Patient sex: M
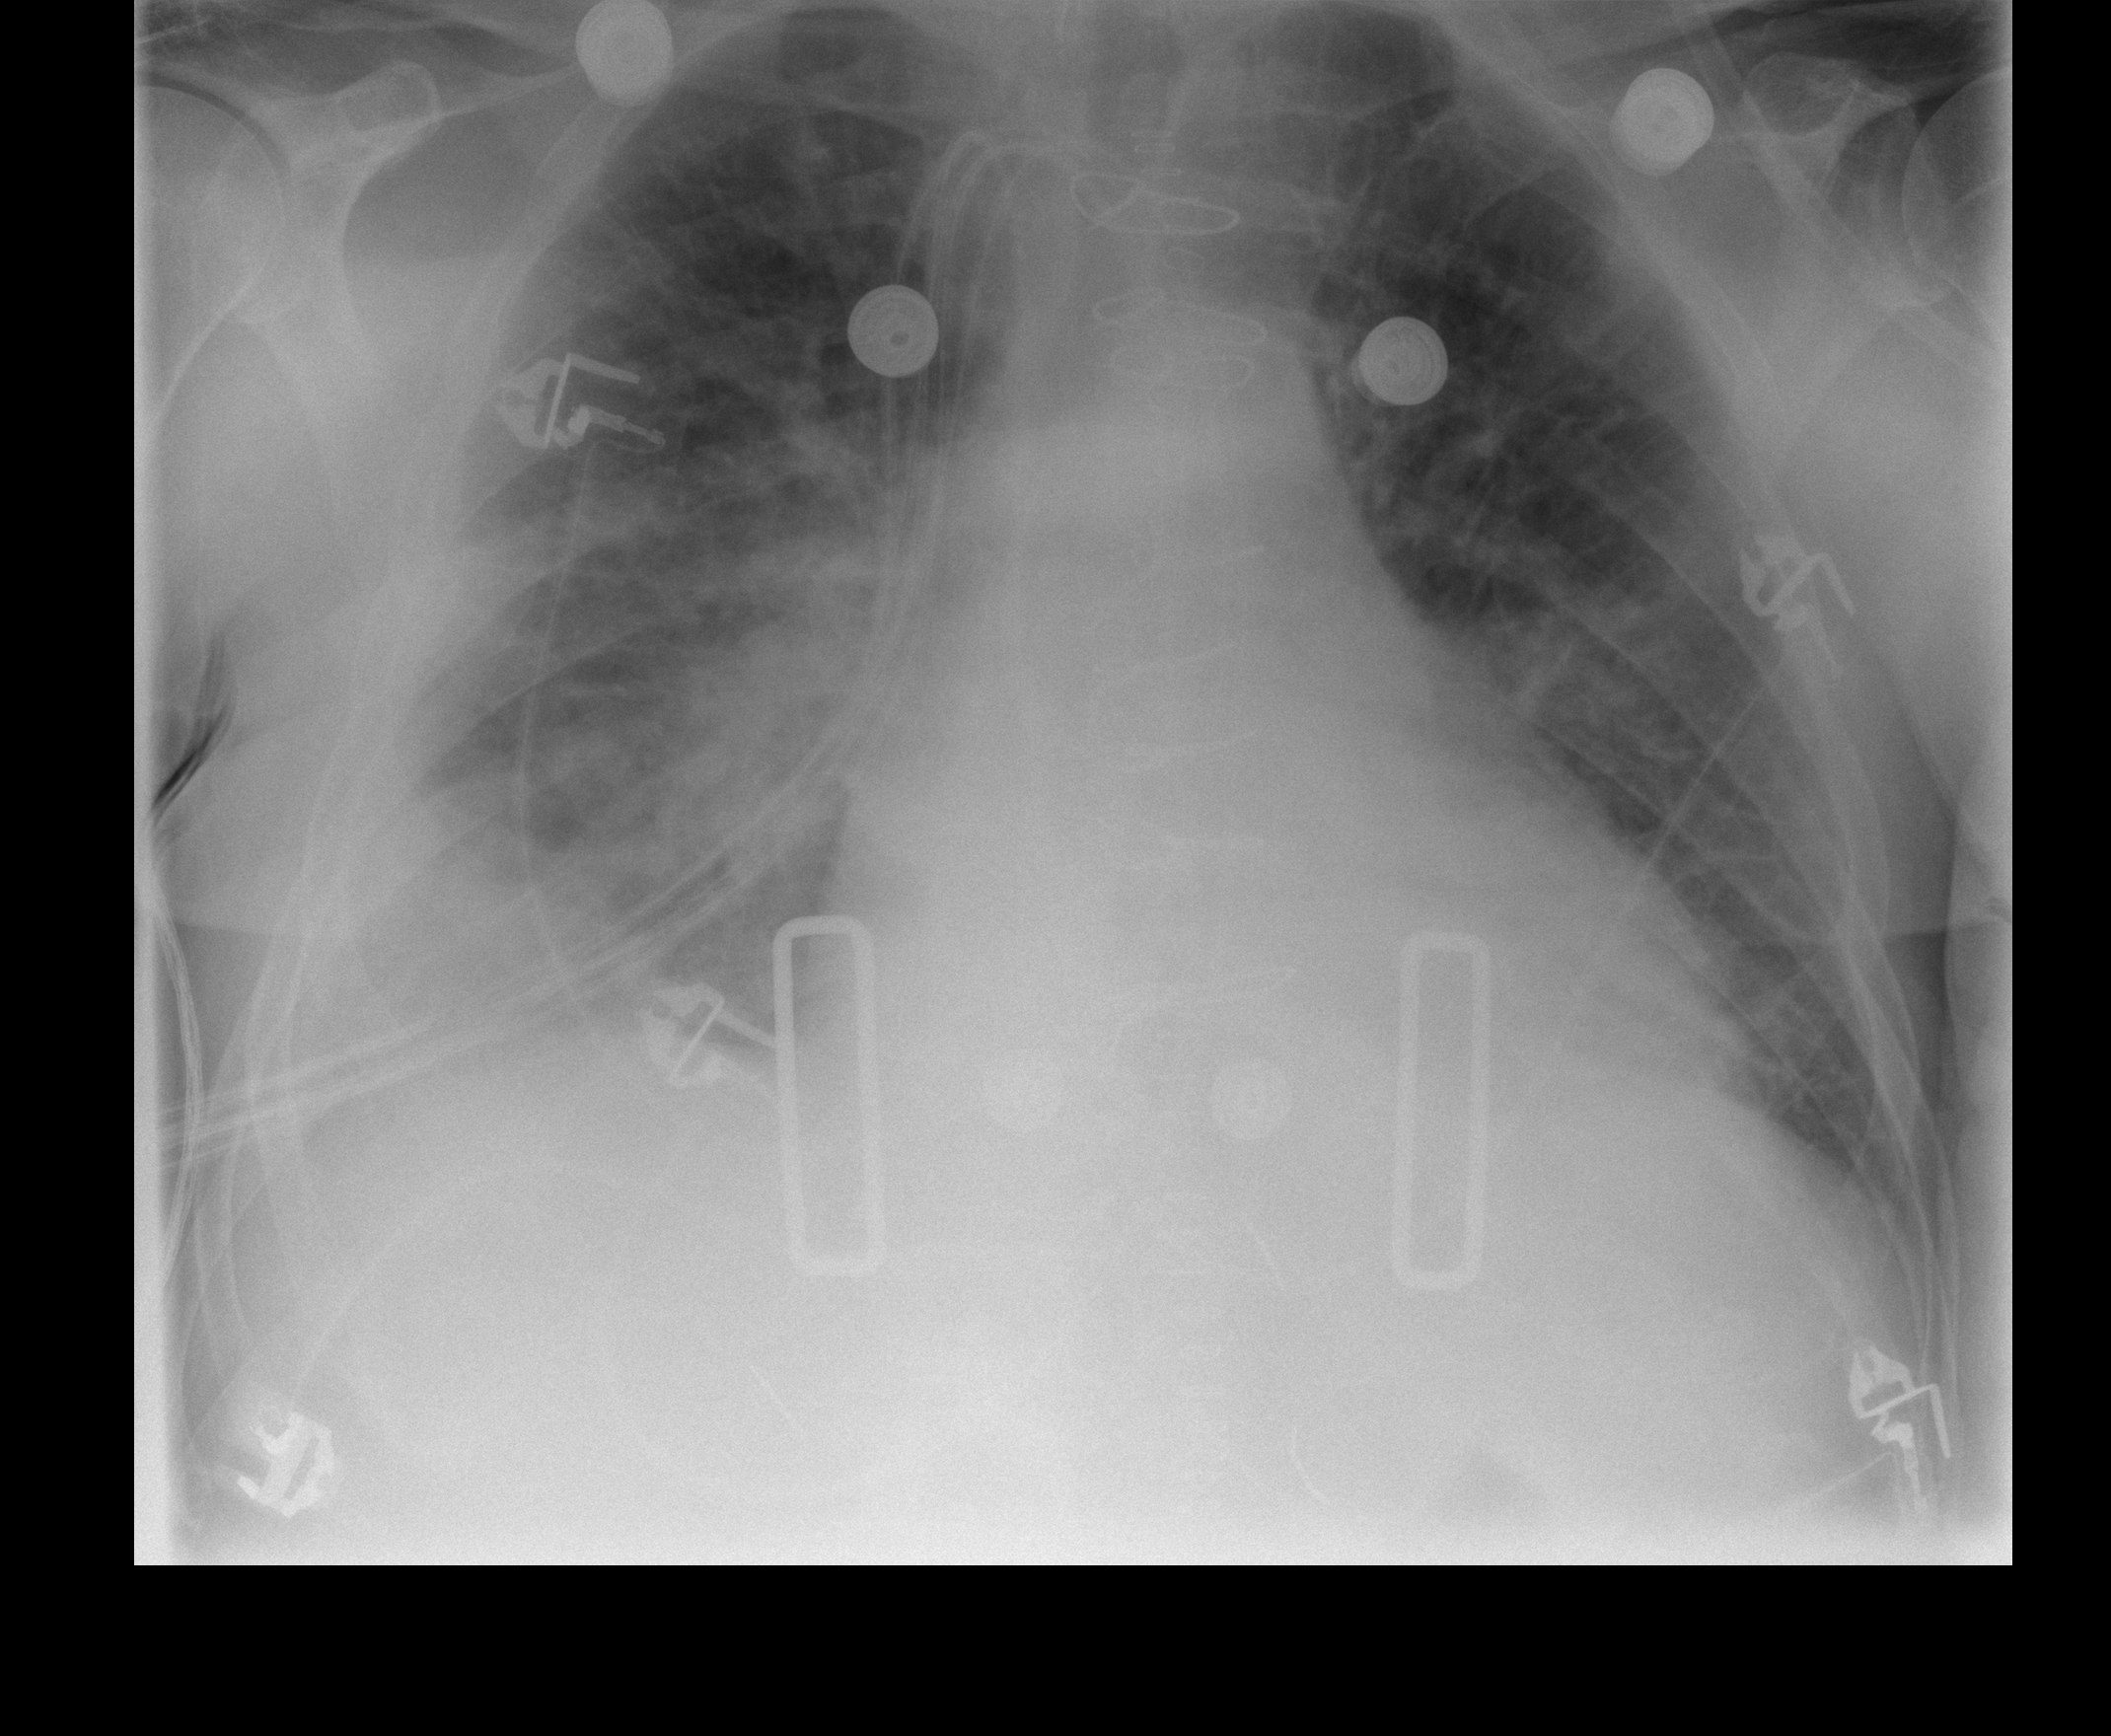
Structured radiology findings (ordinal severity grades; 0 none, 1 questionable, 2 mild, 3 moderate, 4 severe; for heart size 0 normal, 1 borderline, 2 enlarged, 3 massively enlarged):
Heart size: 2
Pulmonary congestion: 2
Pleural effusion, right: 2
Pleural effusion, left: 0
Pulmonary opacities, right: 2
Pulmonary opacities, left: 1
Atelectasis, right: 2
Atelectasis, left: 1